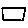
Label: square